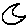
Label: moon